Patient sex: M
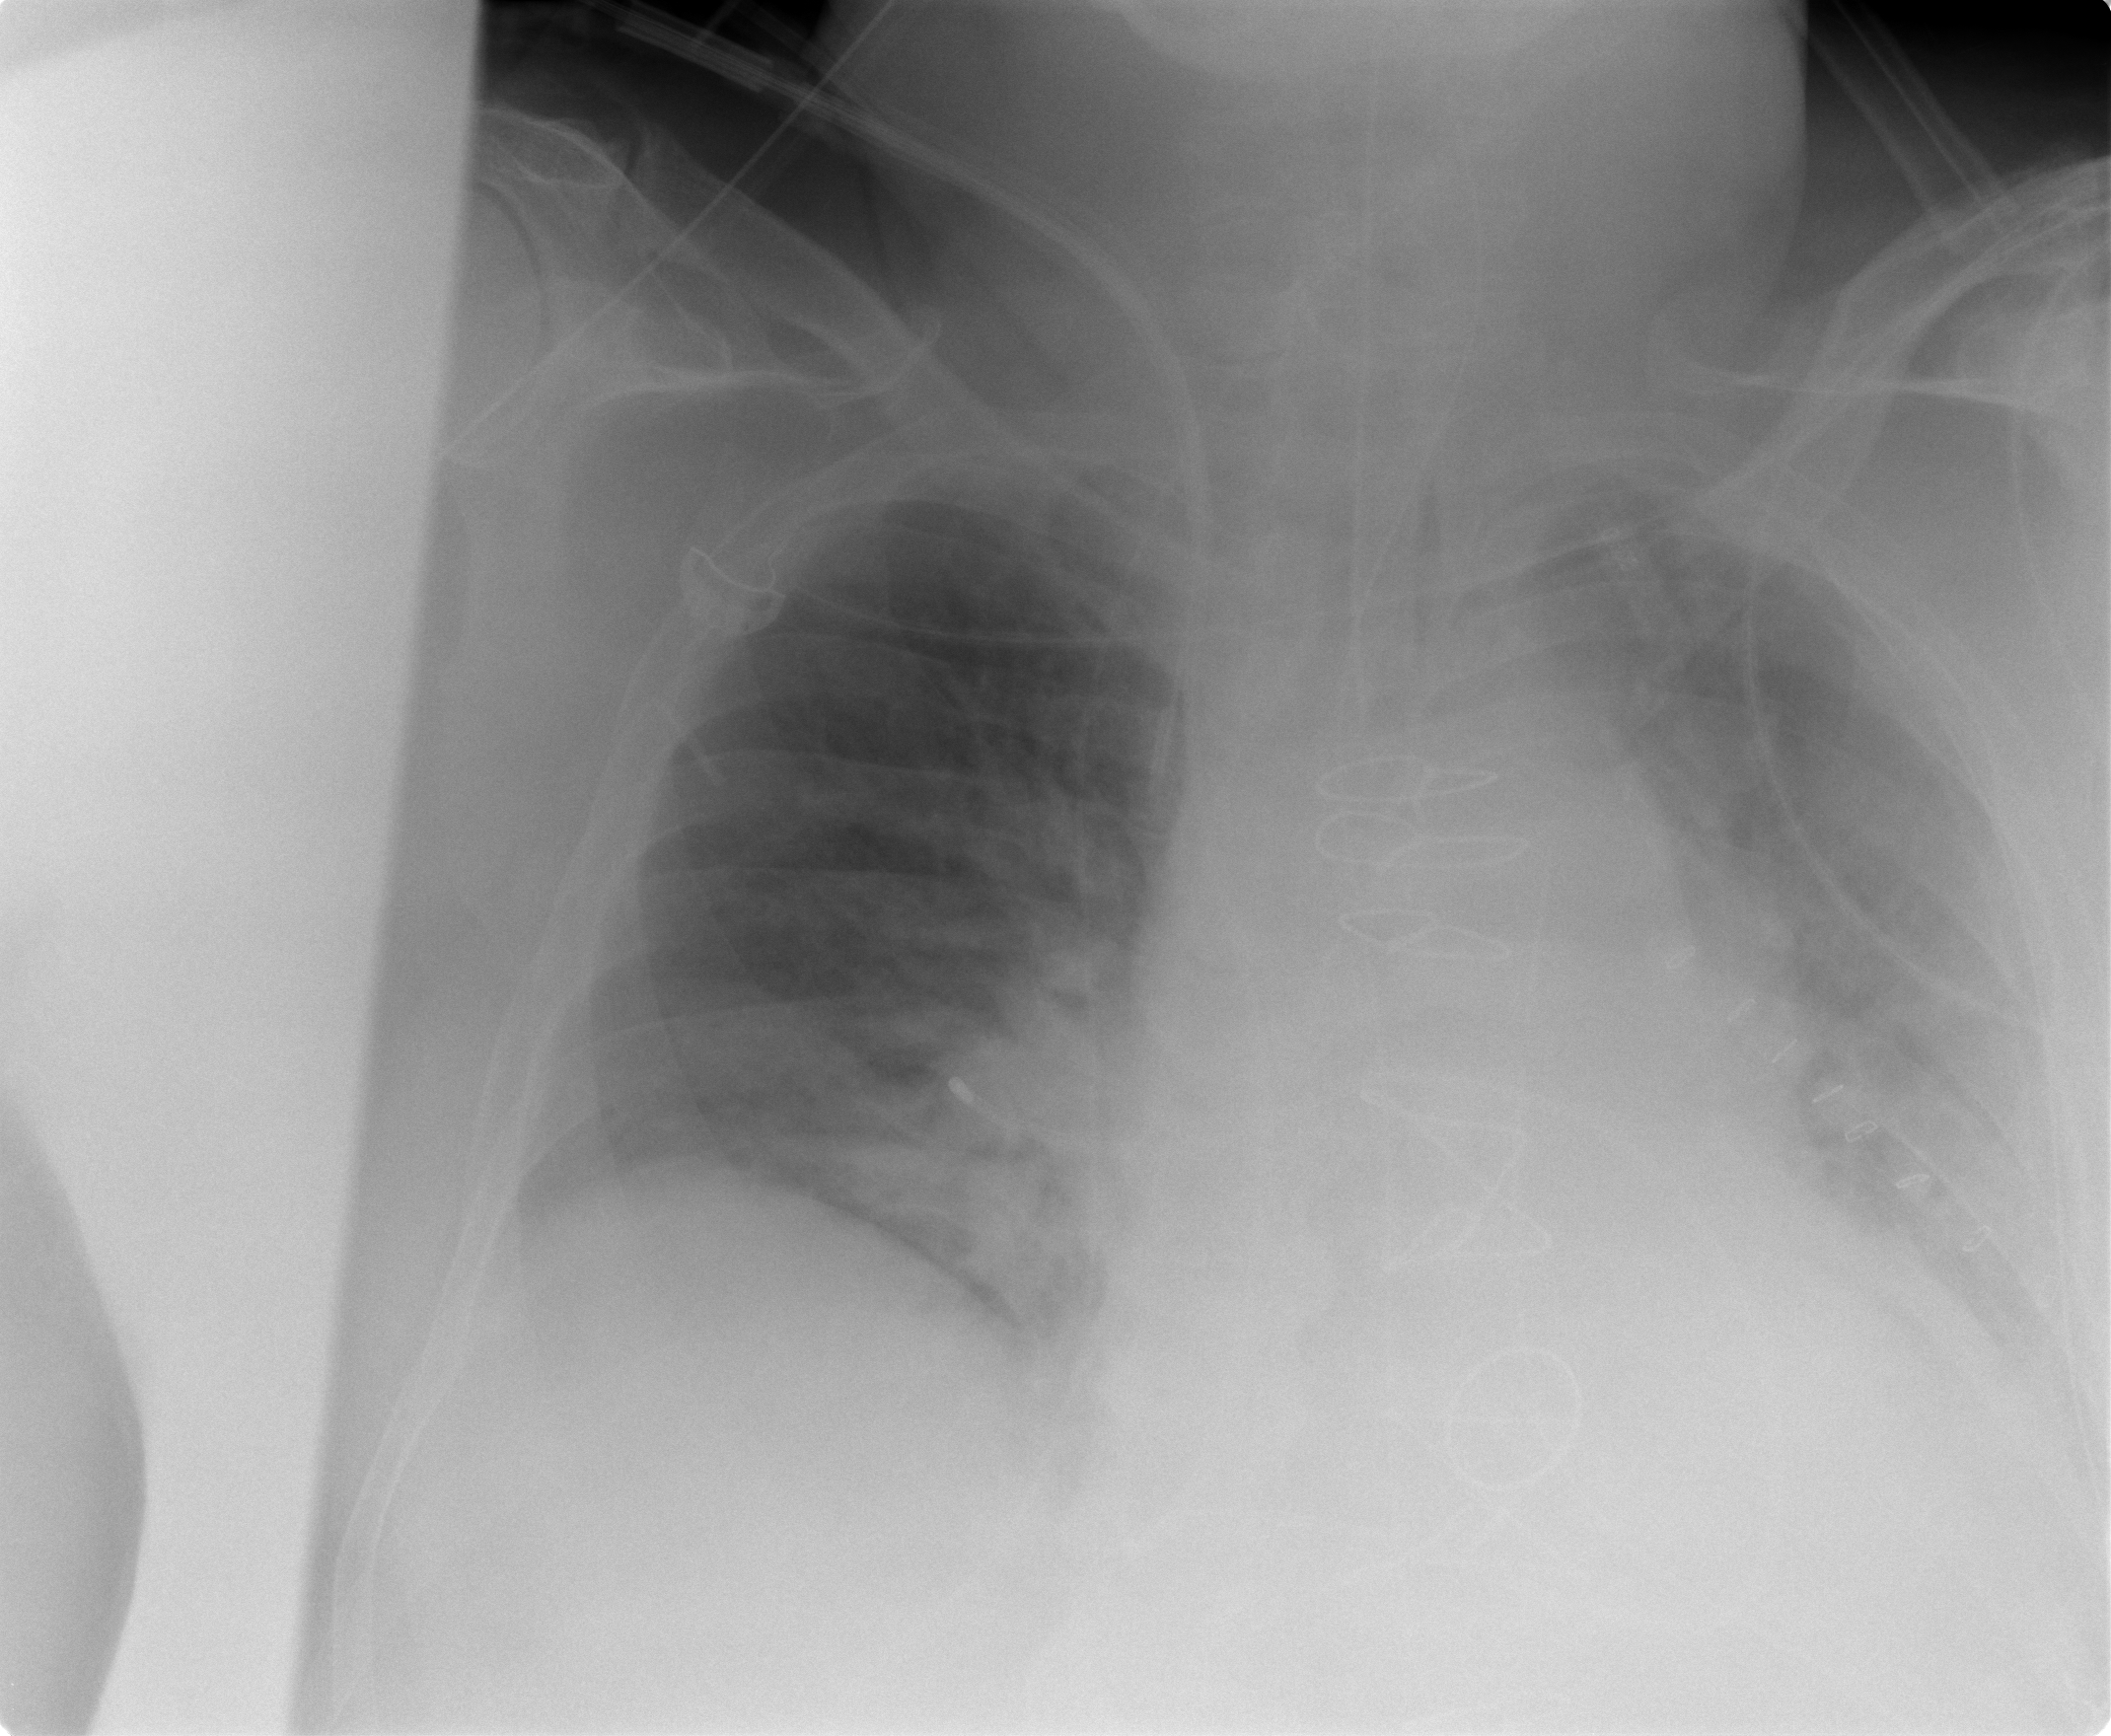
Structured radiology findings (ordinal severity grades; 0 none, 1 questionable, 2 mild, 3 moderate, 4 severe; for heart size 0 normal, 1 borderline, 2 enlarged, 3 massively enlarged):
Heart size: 2
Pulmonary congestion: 3
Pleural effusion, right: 2
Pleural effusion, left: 3
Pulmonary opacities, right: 2
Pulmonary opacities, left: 2
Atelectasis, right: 3
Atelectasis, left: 3